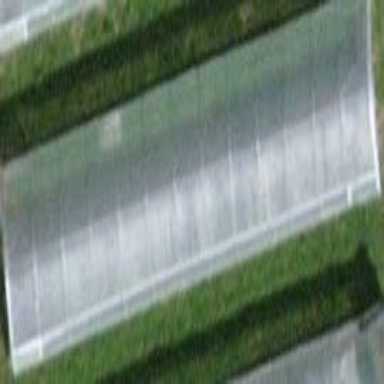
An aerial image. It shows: Greenhouse.